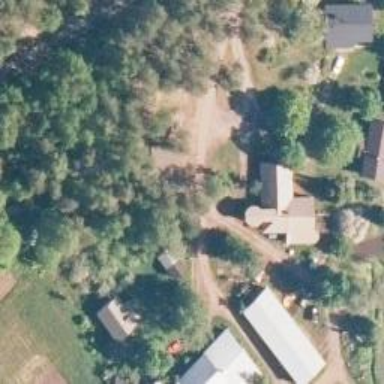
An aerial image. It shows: Farmyard area.